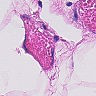
Metastatic tissue present: no